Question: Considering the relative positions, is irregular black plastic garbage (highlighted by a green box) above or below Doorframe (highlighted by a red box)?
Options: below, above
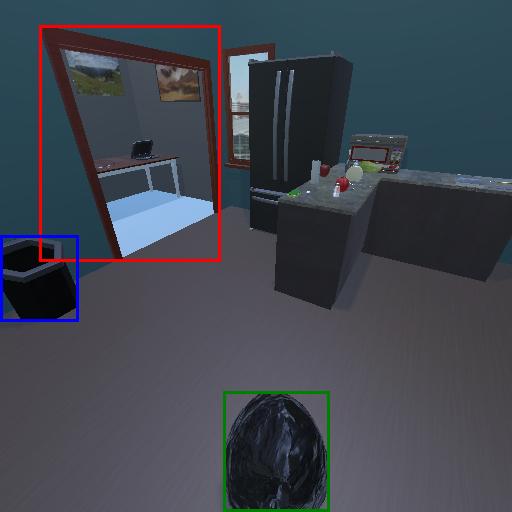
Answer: below